Question: I have an asp.net mvc 4 application, and I'm deploying it to Azure, It's deploying successfully but when I add a package from NuGet (Postal 0.8.2) it's breaking my deployment. I need help figuring out what's wrong so I can report the problem to the project.
When I deploy the app with that package the server keeps cycling:
> 10:10:39 AM - Instance 0 of role Biosign is creating the virtual machine10:11:12 AM - Instance 0 of role Biosign is starting the virtual machine10:12:50 AM - Instance 0 of role Biosign is in an unknown state10:13:23 AM - Instance 0 of role Biosign is busy10:17:06 AM - Instance 0 of role Biosign is cycling

If I check directly in the server with remote desktop I see this two errors repeating multiple times in Event Viewer (inside "Web Server (IIS)":
> The application '/' belonging to site '<PHONE>' has an invalid AppPoolId 'aef747de-29d0-4deb-8beb-84765ef61887' set. Therefore, the application will be ignored.Site 1 was disabled because the root application defined for the site is invalid. See the previous event log message for information about why the root application is invalid.
I also see this Application Error in Event Viewer:
> Faulting application name: WaHostBootstrapper.exe, version: 2.0.1196.19, time stamp: 0x514bb531
Faulting module name: ntdll.dll, version: 6.2.9200.16420, time stamp: 0x505ab405
Exception code: 0xc0000374
Fault offset: 0x00000000000ea485
Faulting process id: 0x67c
Faulting application start time: 0x01ce5aedc740e826
Faulting application path: E:ased\WaHostBootstrapper.exe
Faulting module path: D:\Windows\SYSTEM32
tdll.dll
Report Id: 0be8db8b-c6e1-11e2-93ef-00155d44b470
Faulting package full name:
Faulting package-relative application ID:
The strange thing is that if I open the app in the server it seems to be working.
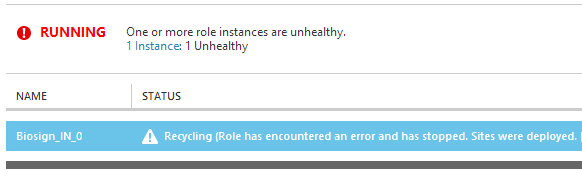
Answer: Create a local virtual machine and install an evaluation version of <URL>. Intellitrace is the first place to start with roles that don't start -- unfortunately it is only available in the ultimate version of Visual Studio.